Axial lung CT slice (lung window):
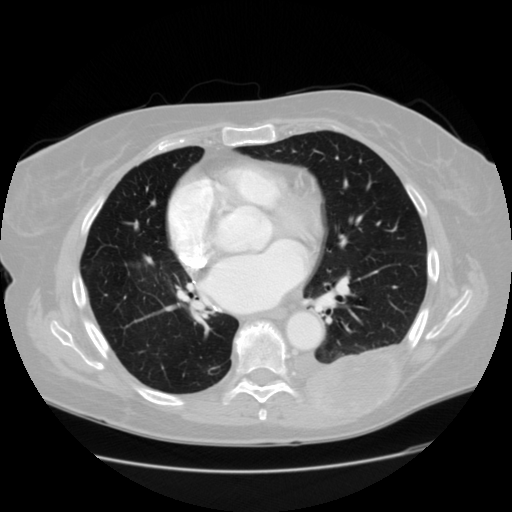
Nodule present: no